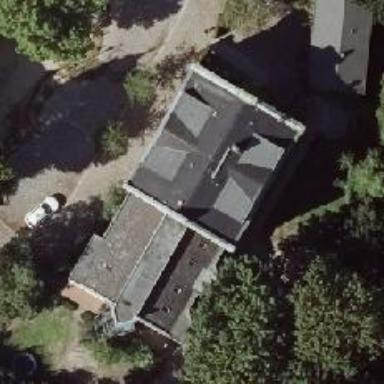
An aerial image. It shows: Kindergarten.